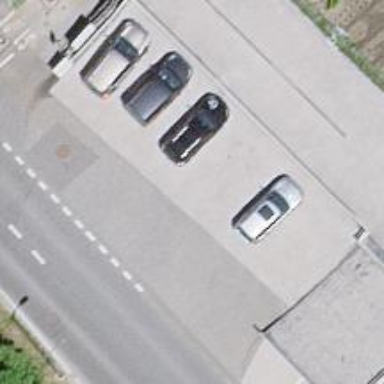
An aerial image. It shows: Parking area.